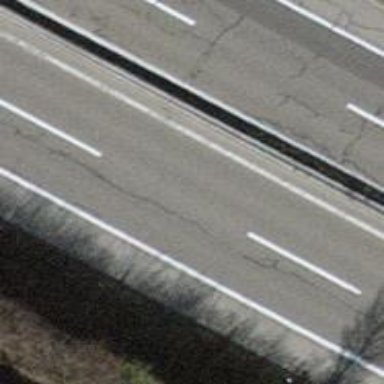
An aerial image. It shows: Asphalt motorway.